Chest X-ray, AP view. Patient: 72 years old, sex F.
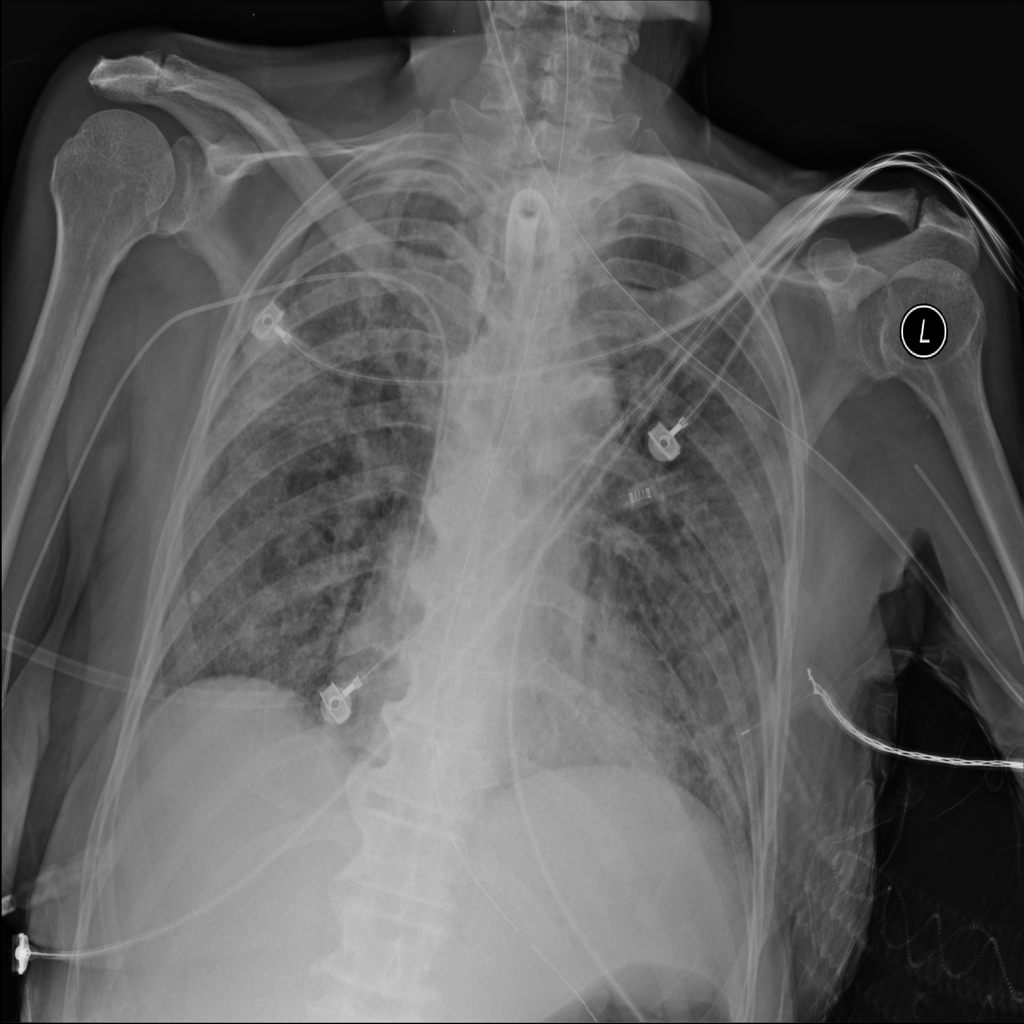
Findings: Fibrosis, Infiltration